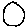
Label: circle